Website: home-depot
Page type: delivery-shipping
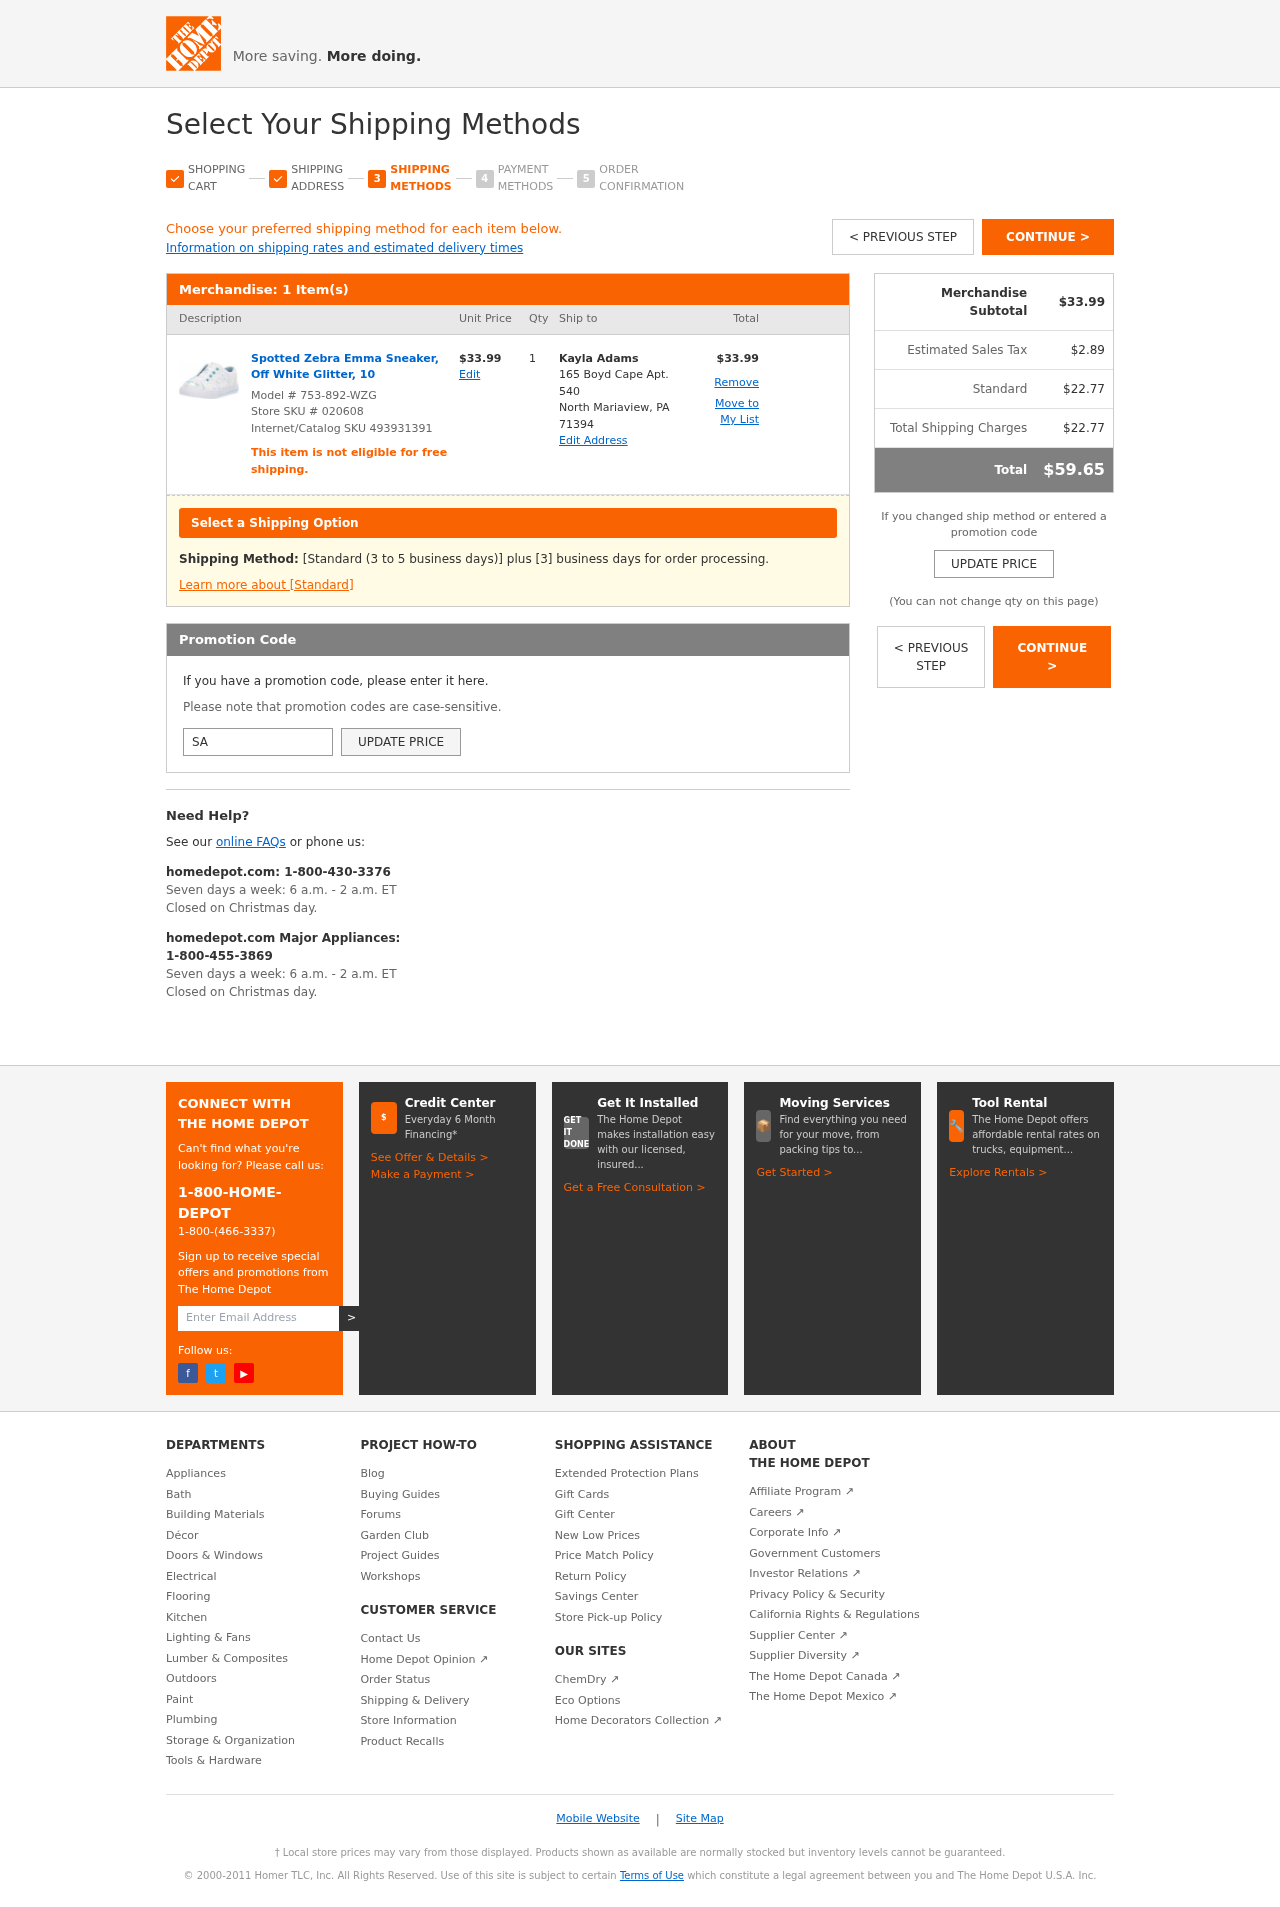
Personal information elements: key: PII_CITY_STATE_ZIP
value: North Mariaview, PA 71394
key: PII_FULLNAME
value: Kayla Adams
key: PII_PROMO_CODE
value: SAVE13
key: PII_STREET
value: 165 Boyd Cape Apt. 540
Product elements: key: PRODUCT1_NAME
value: Spotted Zebra Emma Sneaker, Off White Glitter, 10
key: PRODUCT1_PRICE
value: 33.99
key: PRODUCT1_QUANTITY
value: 1
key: PRODUCT_MODEL_NUMBER
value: Model # 753-892-WZG
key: PRODUCT1_LINE_TOTAL
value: $33.99
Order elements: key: ORDER_NUM_ITEMS
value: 1 Item(s)
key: ORDER_SUBTOTAL
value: $33.99
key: ORDER_TAX
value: $2.89
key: ORDER_SHIPPING_COST
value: $22.77
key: ORDER_SHIPPING_TOTAL
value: $22.77
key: ORDER_TOTAL
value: $59.65
Other elements: key: STORE_SKU
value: Store SKU # 020608
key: INTERNET_SKU
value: Internet/Catalog SKU 493931391